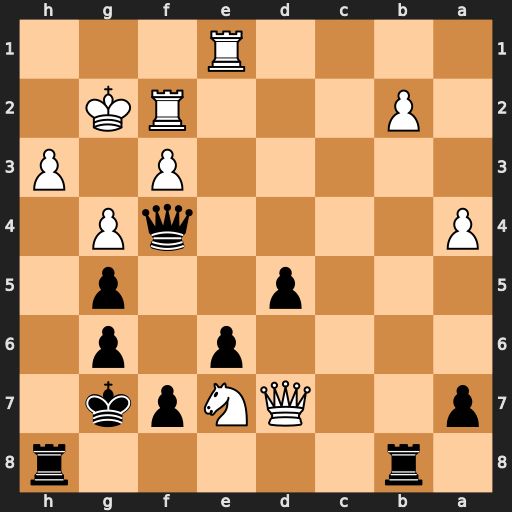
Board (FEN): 1r5r/p2QNpk1/4p1p1/3p2p1/P4qP1/5P1P/1P3RK1/4R3
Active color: b
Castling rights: -
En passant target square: -
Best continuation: Rxh3 Kxh3 Rh8+ Kg2 Rh2+ Kf1 Rh1+ Ke2 Qc4+